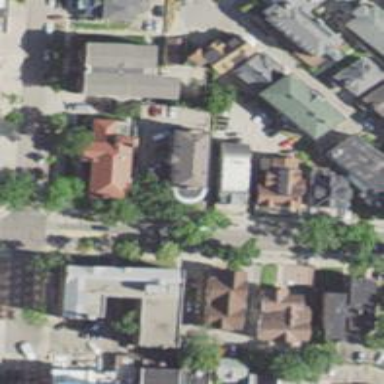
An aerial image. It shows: Residential road with separate asphalt sidewalk.